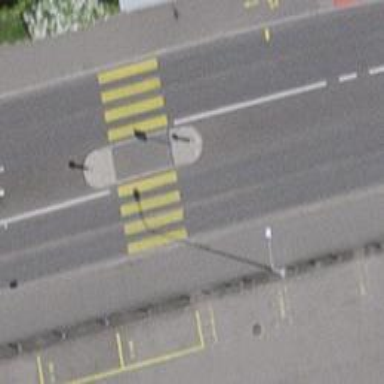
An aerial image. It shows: Marked zebra crossing with island in the middle.